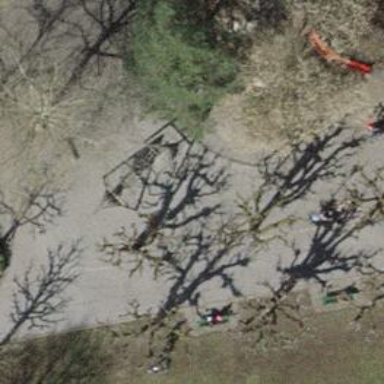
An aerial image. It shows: Playground featuring climbing frame.